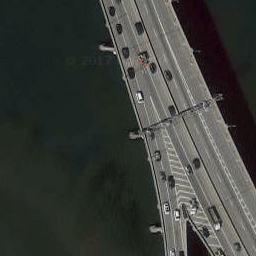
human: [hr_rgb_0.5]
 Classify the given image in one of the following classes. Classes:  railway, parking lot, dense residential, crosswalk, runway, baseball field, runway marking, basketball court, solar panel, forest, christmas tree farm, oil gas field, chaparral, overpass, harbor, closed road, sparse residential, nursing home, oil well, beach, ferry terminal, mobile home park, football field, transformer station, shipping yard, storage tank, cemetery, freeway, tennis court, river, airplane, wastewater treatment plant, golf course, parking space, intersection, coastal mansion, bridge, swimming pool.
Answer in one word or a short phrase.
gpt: bridge